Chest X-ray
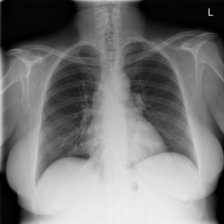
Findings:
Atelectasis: negative
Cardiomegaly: negative
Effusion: negative
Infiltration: negative
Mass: negative
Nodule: negative
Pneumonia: negative
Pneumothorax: negative
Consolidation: negative
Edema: negative
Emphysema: negative
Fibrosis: negative
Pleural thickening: negative
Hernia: negative